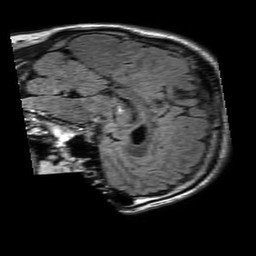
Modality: FLAIR
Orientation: sagittal
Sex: male
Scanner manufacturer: philips
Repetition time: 11 s
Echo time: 0.125 s